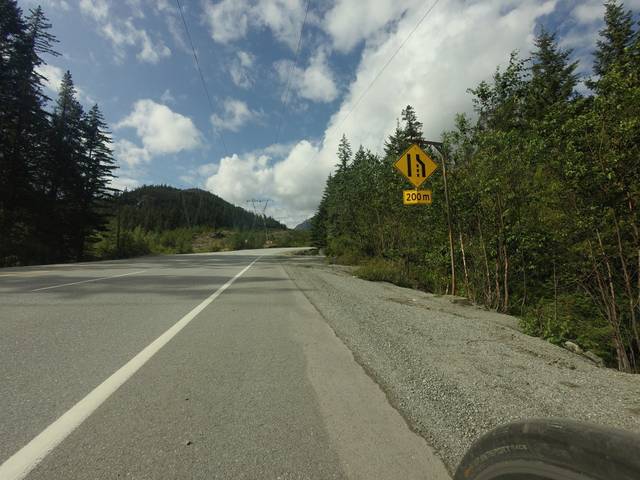
Region: Canada
Coordinates: 50.226, -122.873